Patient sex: M
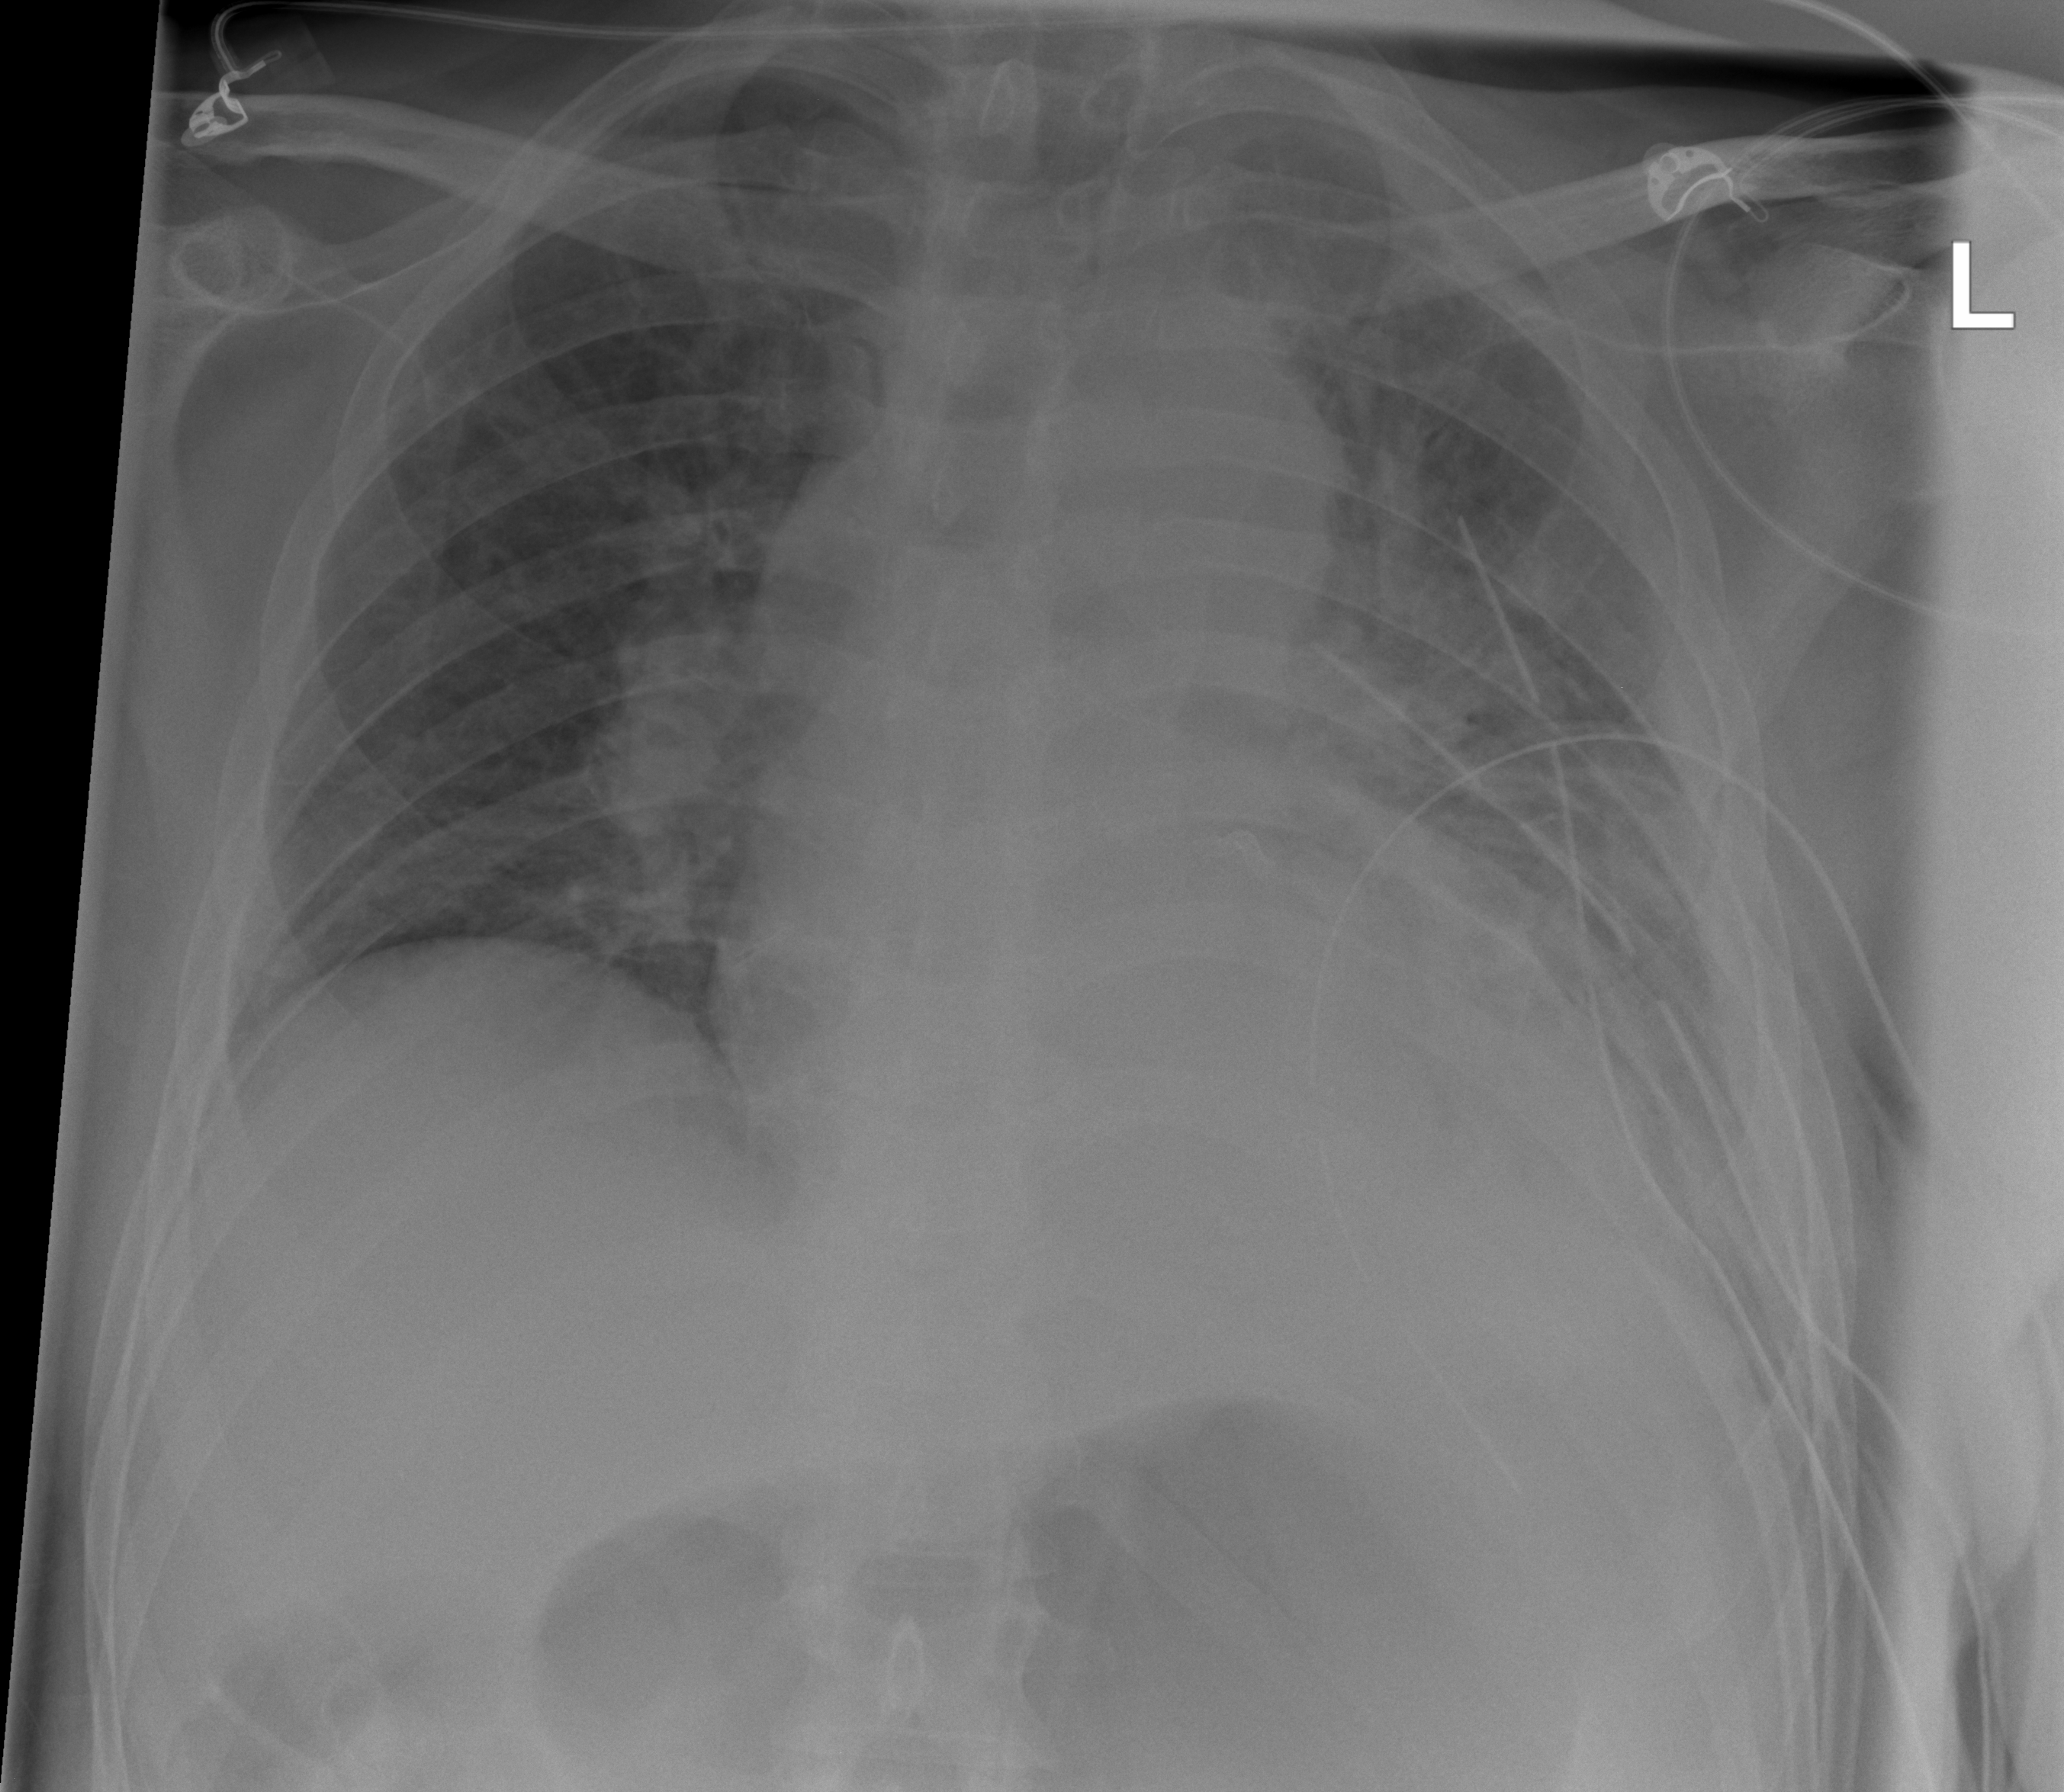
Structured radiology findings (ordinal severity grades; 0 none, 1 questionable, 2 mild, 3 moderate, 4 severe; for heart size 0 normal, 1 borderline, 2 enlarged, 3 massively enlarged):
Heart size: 3
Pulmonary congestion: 2
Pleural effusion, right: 0
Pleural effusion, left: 2
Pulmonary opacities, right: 0
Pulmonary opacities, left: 2
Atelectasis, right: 0
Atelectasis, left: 2